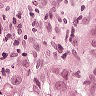
Metastatic tissue present: yes